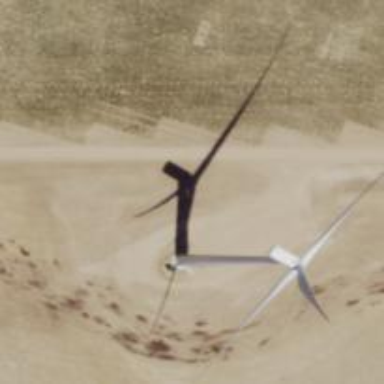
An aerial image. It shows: Wind generator with horizontal axis. The generator is wind turbine.